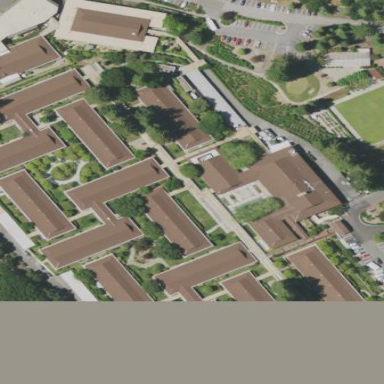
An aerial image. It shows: Residential home social facility.